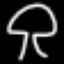
Label: mushroom